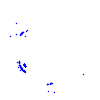
Particle: pion